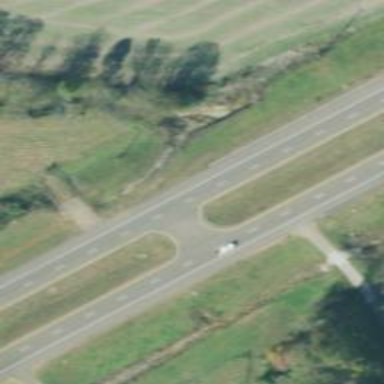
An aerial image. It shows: Asphalt trunk highway.